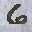
Label: 6